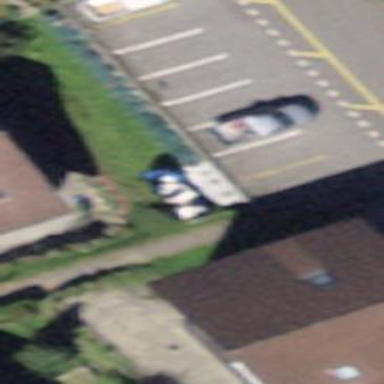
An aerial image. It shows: Parking area with surface.